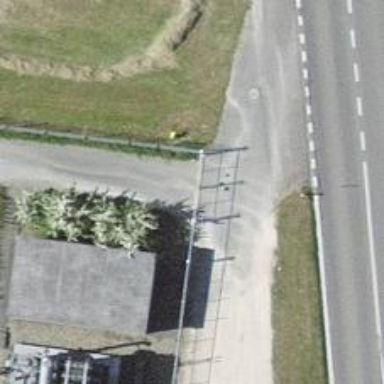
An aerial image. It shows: Gate.